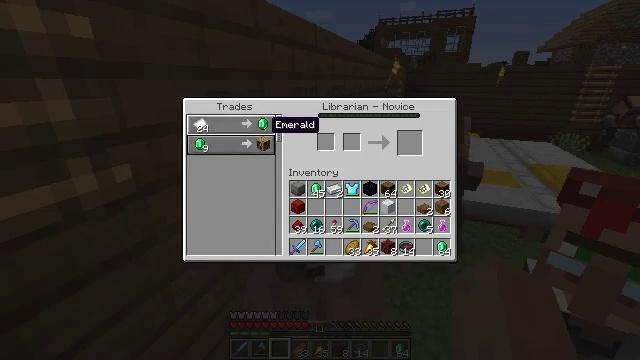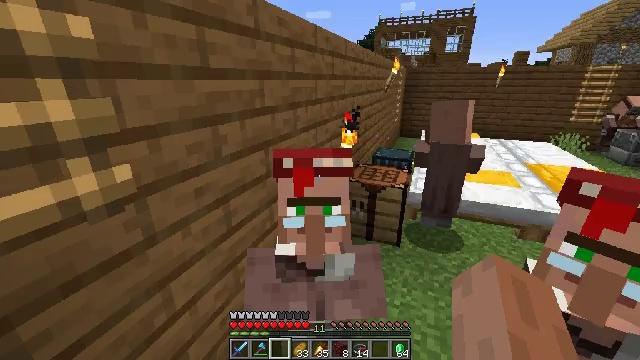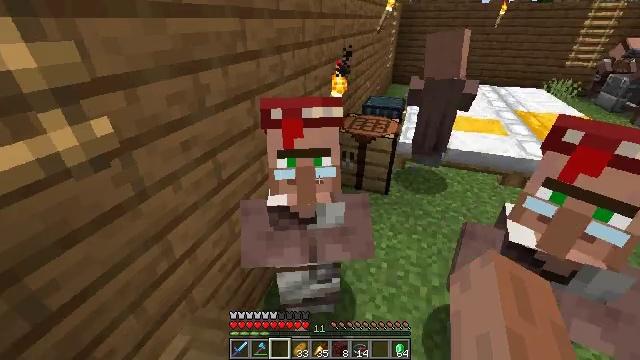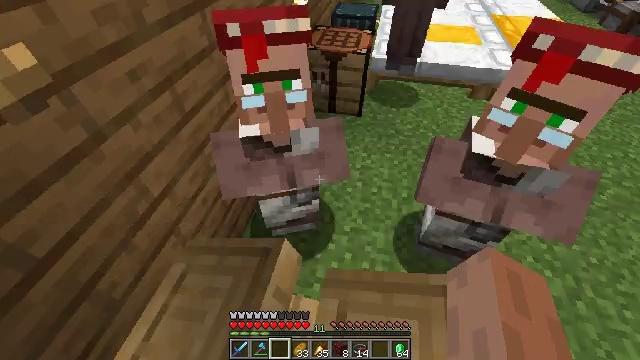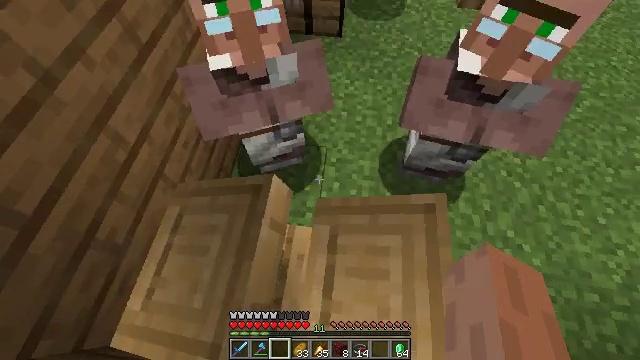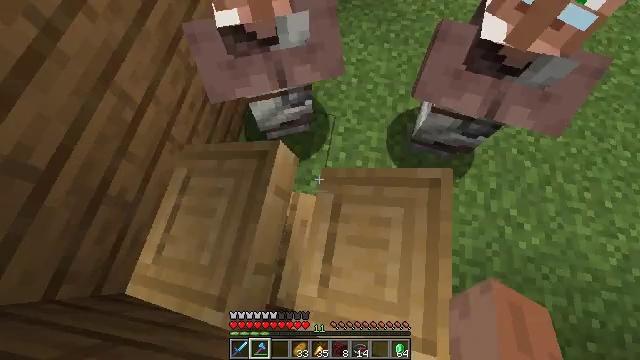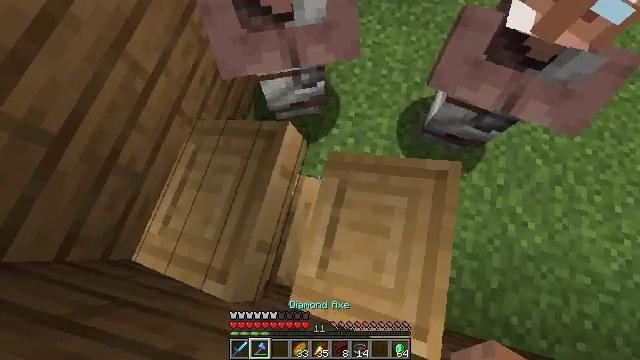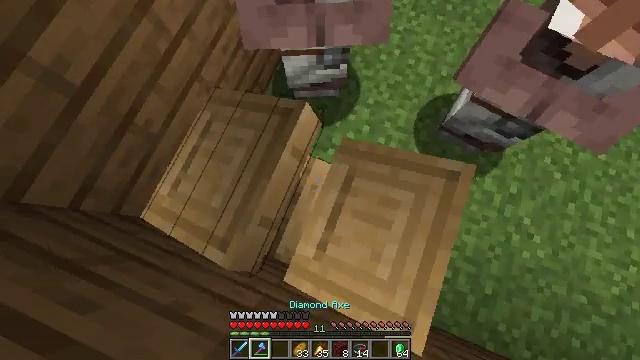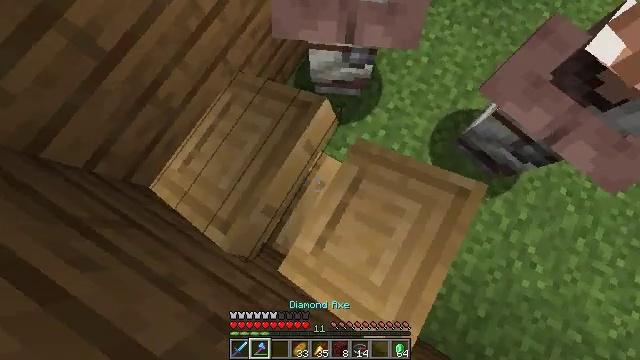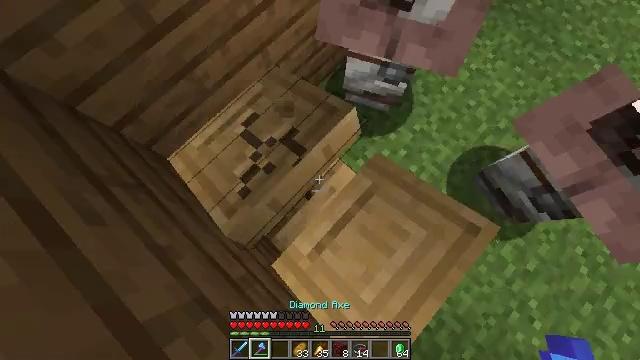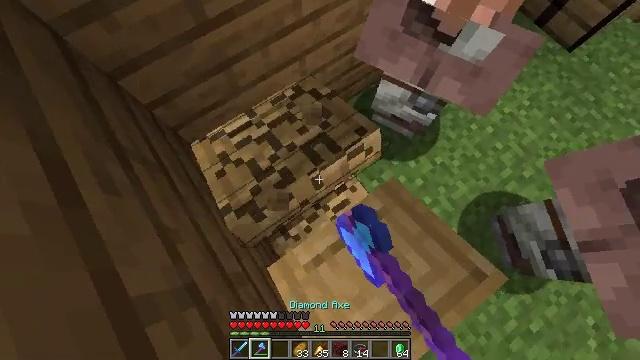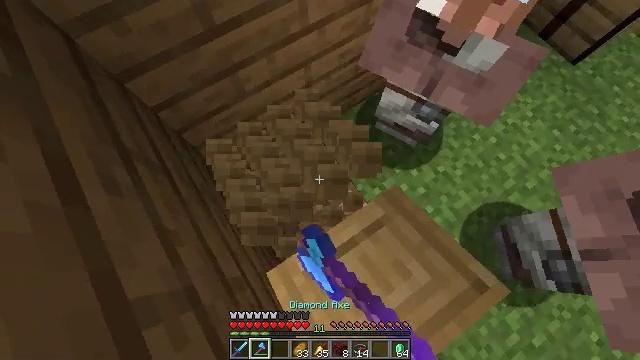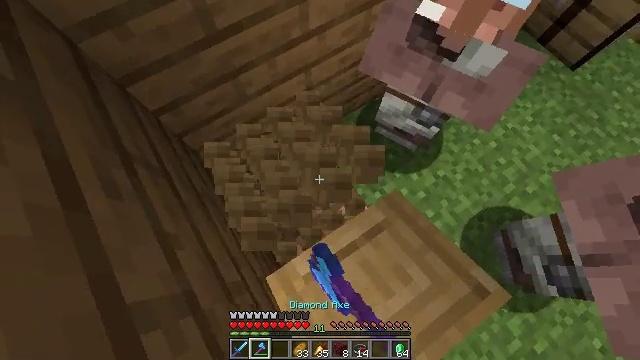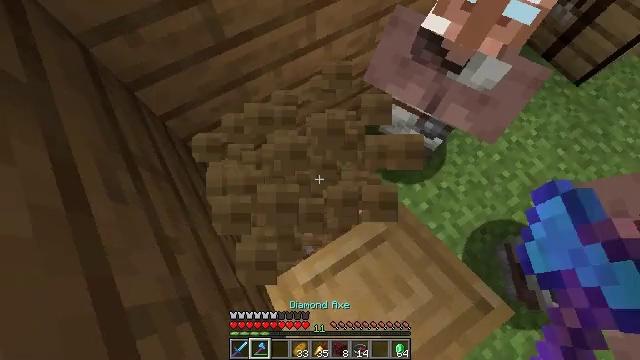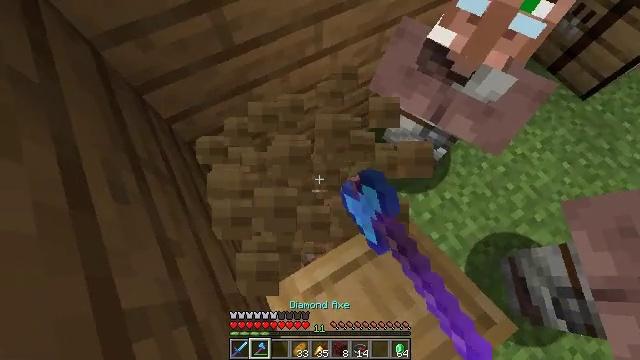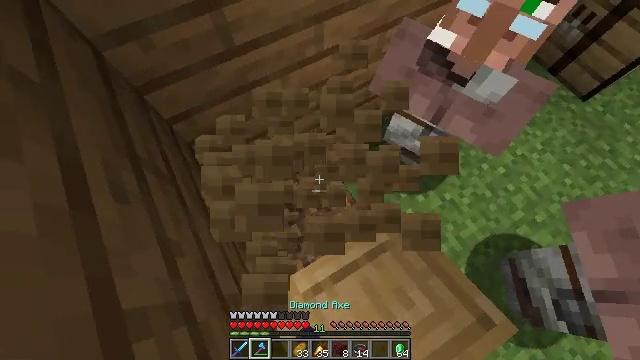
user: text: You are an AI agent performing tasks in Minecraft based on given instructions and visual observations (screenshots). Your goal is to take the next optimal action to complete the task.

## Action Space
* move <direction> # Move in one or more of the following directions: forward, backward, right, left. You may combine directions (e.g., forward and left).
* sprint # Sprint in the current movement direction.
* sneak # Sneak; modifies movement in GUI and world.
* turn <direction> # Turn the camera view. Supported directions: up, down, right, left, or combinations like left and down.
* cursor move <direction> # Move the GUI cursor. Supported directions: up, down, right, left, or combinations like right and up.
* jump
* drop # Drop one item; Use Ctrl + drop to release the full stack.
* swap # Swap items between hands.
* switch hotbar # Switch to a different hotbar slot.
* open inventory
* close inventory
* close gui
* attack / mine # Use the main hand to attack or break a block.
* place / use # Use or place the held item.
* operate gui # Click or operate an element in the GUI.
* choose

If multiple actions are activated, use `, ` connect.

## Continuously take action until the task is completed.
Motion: motion action
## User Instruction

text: Retrieve the lectern from the structure.
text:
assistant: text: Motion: no_op
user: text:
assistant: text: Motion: turn right and down, close gui
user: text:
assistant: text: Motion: turn right and down
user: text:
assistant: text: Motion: turn right and down
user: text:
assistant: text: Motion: turn left and down, switch to hotbar 2
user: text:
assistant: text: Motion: turn left and down, switch to hotbar 2
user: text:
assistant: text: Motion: turn left and down, switch to hotbar 2
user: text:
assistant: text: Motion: turn left
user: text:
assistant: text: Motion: turn left and up, attack / mine
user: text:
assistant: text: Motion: turn left and up, attack / mine
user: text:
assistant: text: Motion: turn left and up, attack / mine
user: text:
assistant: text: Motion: attack / mine
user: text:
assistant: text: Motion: turn left and up, attack / mine
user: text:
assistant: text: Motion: turn left and up, attack / mine
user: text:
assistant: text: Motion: attack / mine
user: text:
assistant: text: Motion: attack / mine
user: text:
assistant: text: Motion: turn right and down, attack / mine
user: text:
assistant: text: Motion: turn right and down, attack / mine
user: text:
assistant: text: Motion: turn right and down, attack / mine
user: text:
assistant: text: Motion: turn right and down, attack / mine
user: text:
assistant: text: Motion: turn right and up, attack / mine
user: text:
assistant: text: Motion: turn up, attack / mine
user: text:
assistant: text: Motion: attack / mine
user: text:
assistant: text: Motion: attack / mine
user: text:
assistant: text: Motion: attack / mine
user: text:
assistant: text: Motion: attack / mine